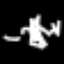
Label: squiggle